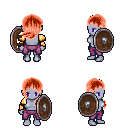
a pixel art fantasy rpg character, female body template, dark elf, purple skin, gold arm armor, magenta pants, red left-swept hairstyle, shield, four views (front, back, left, right), 2x2 character sprite sheet, small pixel art, hard edges, no anti-aliasing